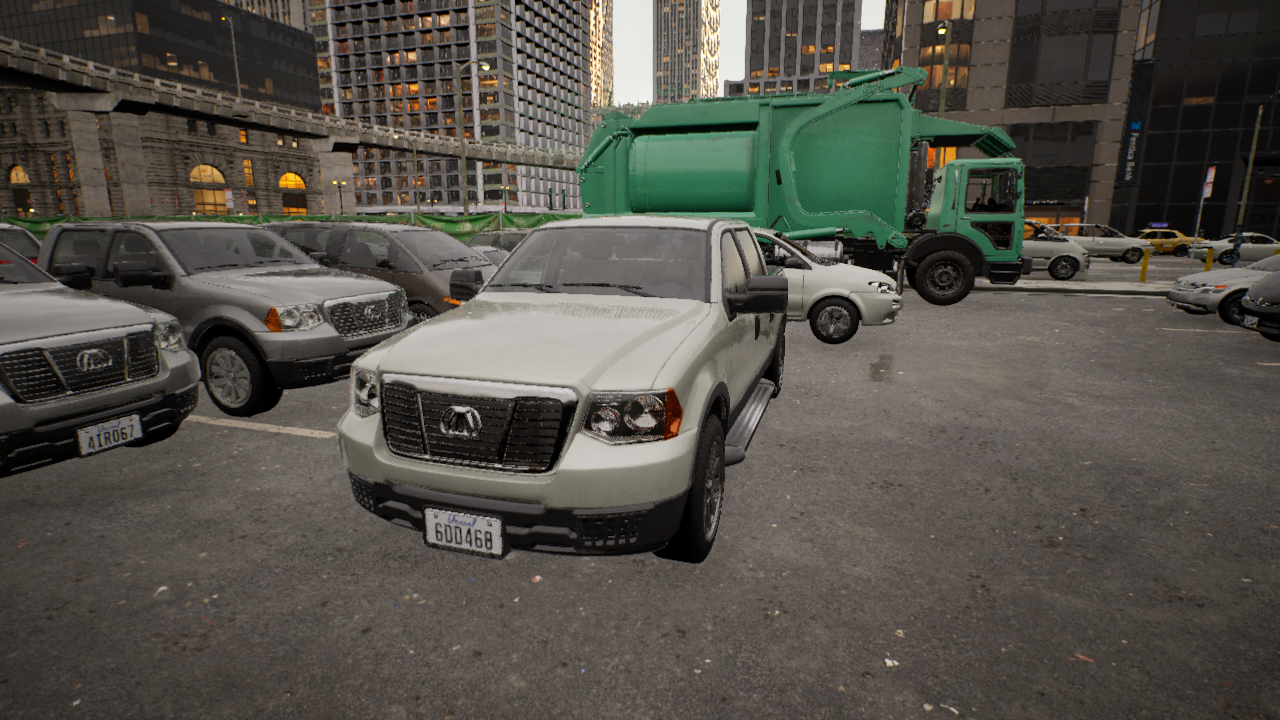
Venue: arterial
Lighting: golden hour
Vehicle rig: pickup